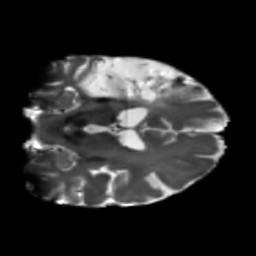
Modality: T2w
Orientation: coronal
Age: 66
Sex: male
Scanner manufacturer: siemens
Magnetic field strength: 3 T
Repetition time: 5.47 s
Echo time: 0.0854 s